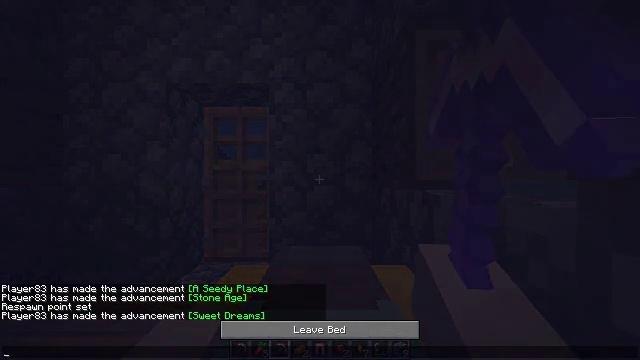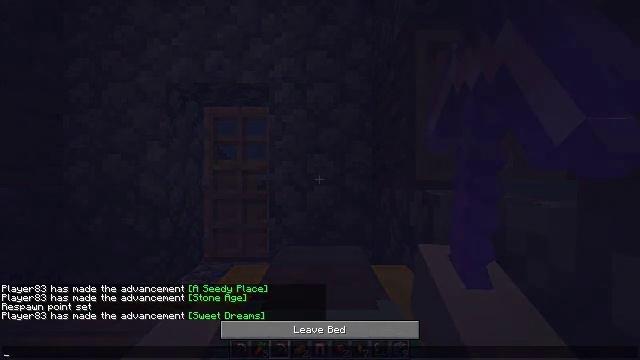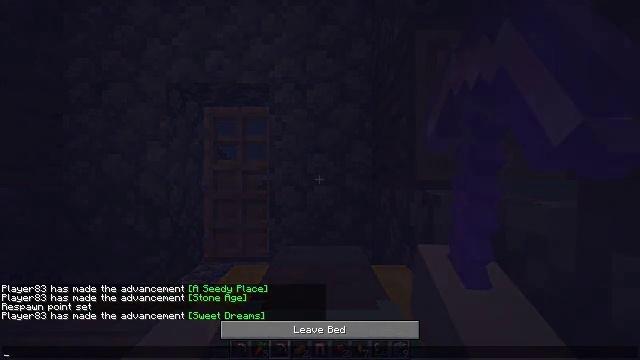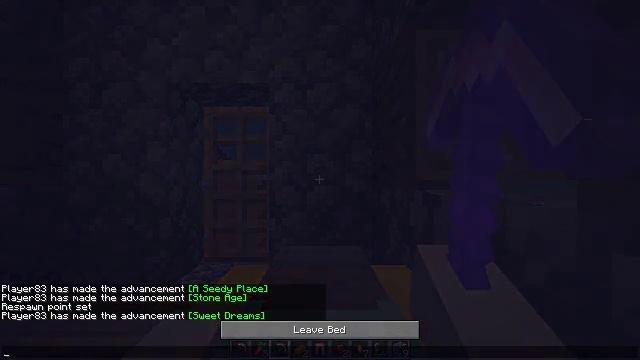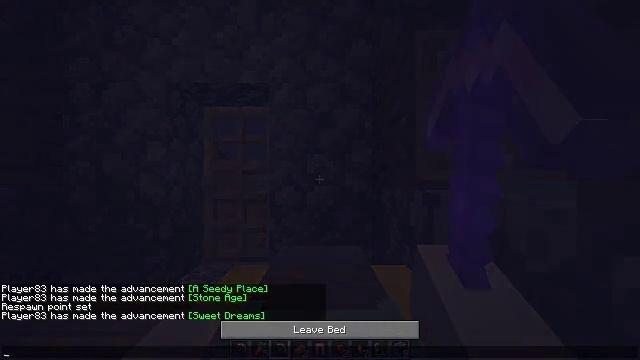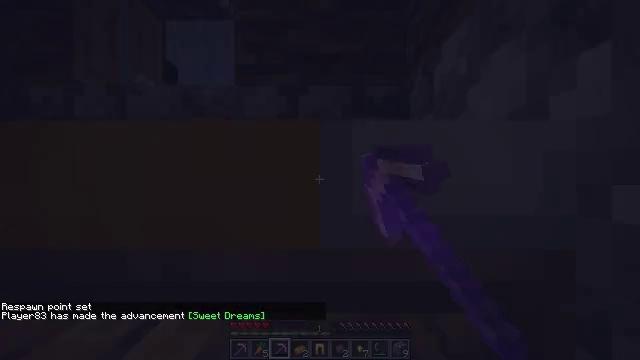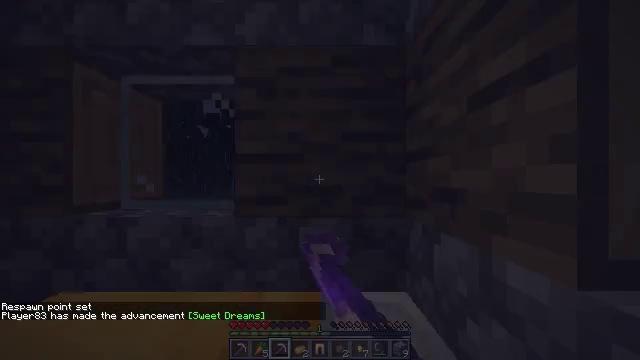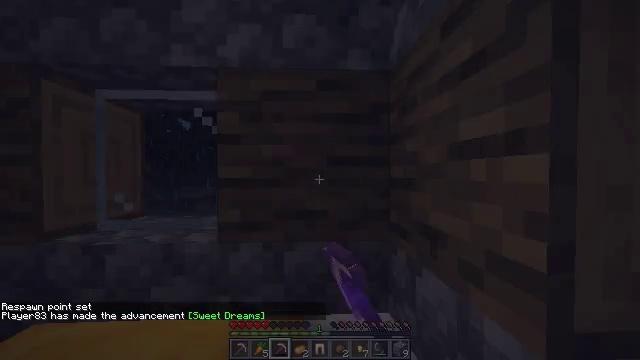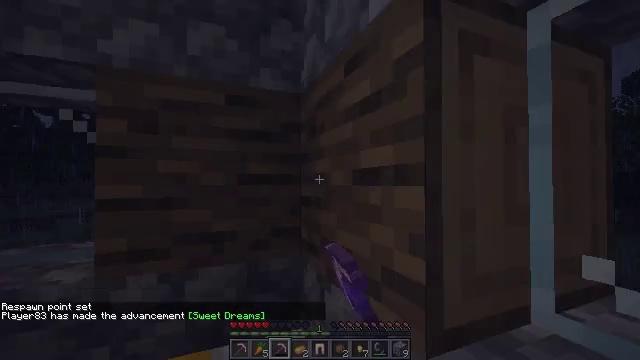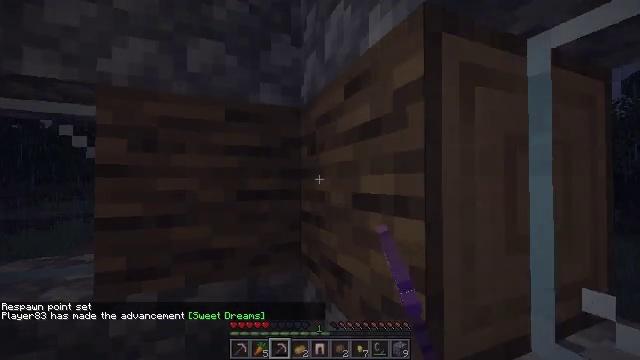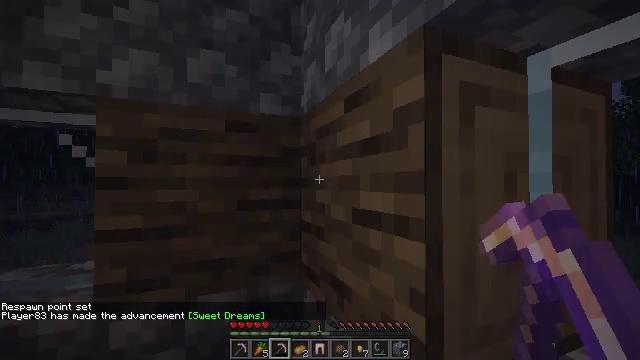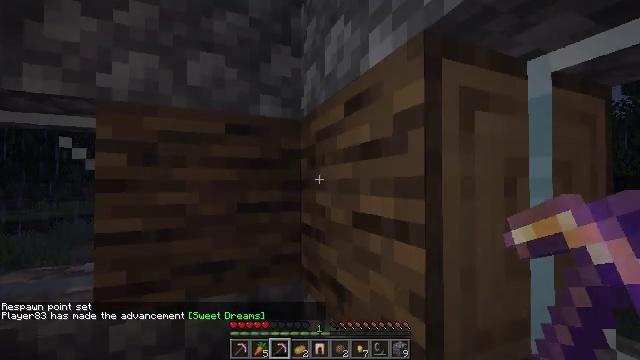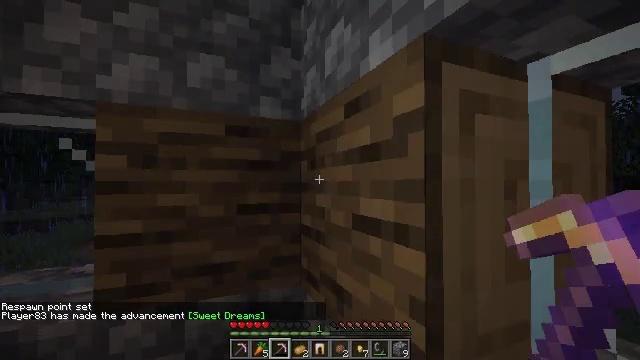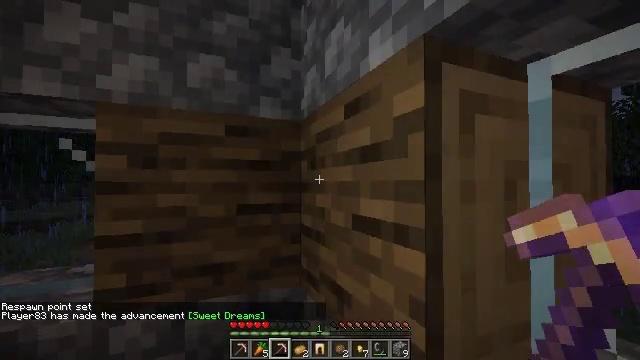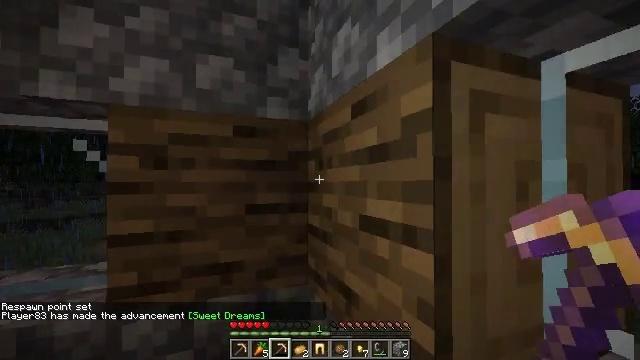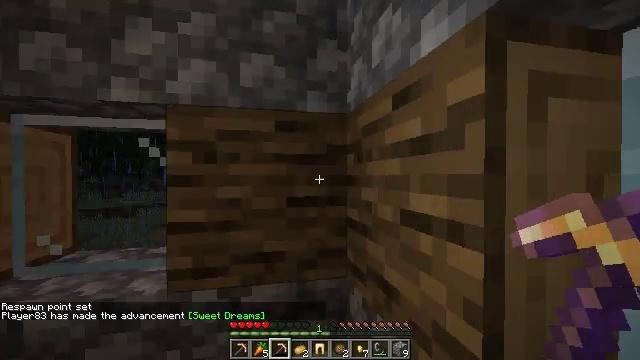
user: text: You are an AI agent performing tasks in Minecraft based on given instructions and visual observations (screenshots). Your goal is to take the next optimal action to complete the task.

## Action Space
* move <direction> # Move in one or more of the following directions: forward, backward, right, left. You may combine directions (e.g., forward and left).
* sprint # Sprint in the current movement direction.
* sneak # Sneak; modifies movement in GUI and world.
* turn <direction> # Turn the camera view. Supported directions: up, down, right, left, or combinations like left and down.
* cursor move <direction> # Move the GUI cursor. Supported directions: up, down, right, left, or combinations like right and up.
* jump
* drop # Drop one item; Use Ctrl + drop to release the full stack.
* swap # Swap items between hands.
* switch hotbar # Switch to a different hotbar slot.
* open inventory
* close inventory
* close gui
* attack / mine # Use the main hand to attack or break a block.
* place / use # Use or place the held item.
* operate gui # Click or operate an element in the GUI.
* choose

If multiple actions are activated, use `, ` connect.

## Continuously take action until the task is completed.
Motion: motion action
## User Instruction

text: Chop the stripped oak wood logs.
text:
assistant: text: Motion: no_op
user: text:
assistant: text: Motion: no_op
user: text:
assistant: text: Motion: turn right and up
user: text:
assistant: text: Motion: turn right
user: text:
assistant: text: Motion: no_op
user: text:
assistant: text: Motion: no_op
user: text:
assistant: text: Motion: turn right and down
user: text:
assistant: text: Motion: turn right and up
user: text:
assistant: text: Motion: no_op
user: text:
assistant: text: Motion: no_op
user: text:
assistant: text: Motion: no_op
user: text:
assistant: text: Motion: no_op
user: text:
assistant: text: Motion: no_op
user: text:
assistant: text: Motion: turn left
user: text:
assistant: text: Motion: turn left and down
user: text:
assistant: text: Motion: turn left and down
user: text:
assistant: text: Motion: turn left and down
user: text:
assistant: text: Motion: turn left and down
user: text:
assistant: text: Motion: turn left
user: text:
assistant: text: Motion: turn left
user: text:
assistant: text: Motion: turn left and up
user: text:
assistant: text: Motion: turn right and up
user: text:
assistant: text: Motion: turn right and up
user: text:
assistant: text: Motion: move forward, turn right and up
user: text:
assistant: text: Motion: move forward, turn right
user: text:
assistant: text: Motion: move forward, turn right
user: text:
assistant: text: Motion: move forward, turn right
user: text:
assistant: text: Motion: move forward
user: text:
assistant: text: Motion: move forward
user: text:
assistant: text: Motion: move forward